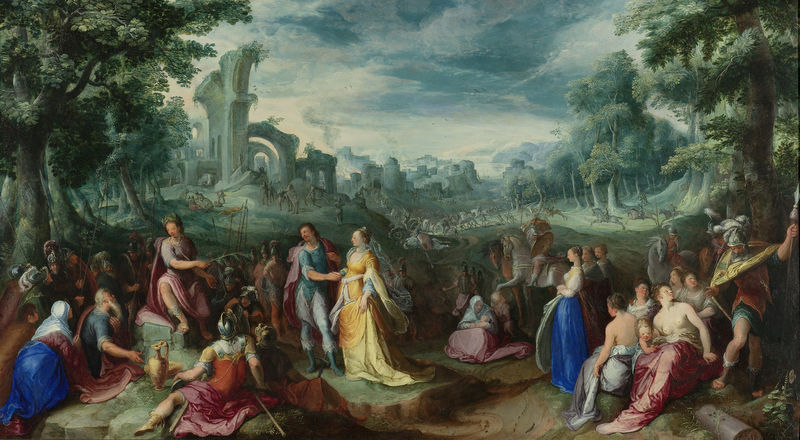
Titel: De grootmoedigheid van Scipio. Op de achterkant: Allegorie op de natuur
Künstler: Karel van (I) Mander
Standort: Amsterdam
Institution: Rijksmuseum
Schlagwörter: gewitter, himmel, bäume, frauen, landschaft, menschen, bunt, frau, männer, szene, wald, kinder, reiter, amphore, soldaten, women, painting, ruine, soldat, roman, landscape, baroque, sfumato, ruin, ruins, myth, children, italy, history, antiquity, wedding, kythera